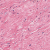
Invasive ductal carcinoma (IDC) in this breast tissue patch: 0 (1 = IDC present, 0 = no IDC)